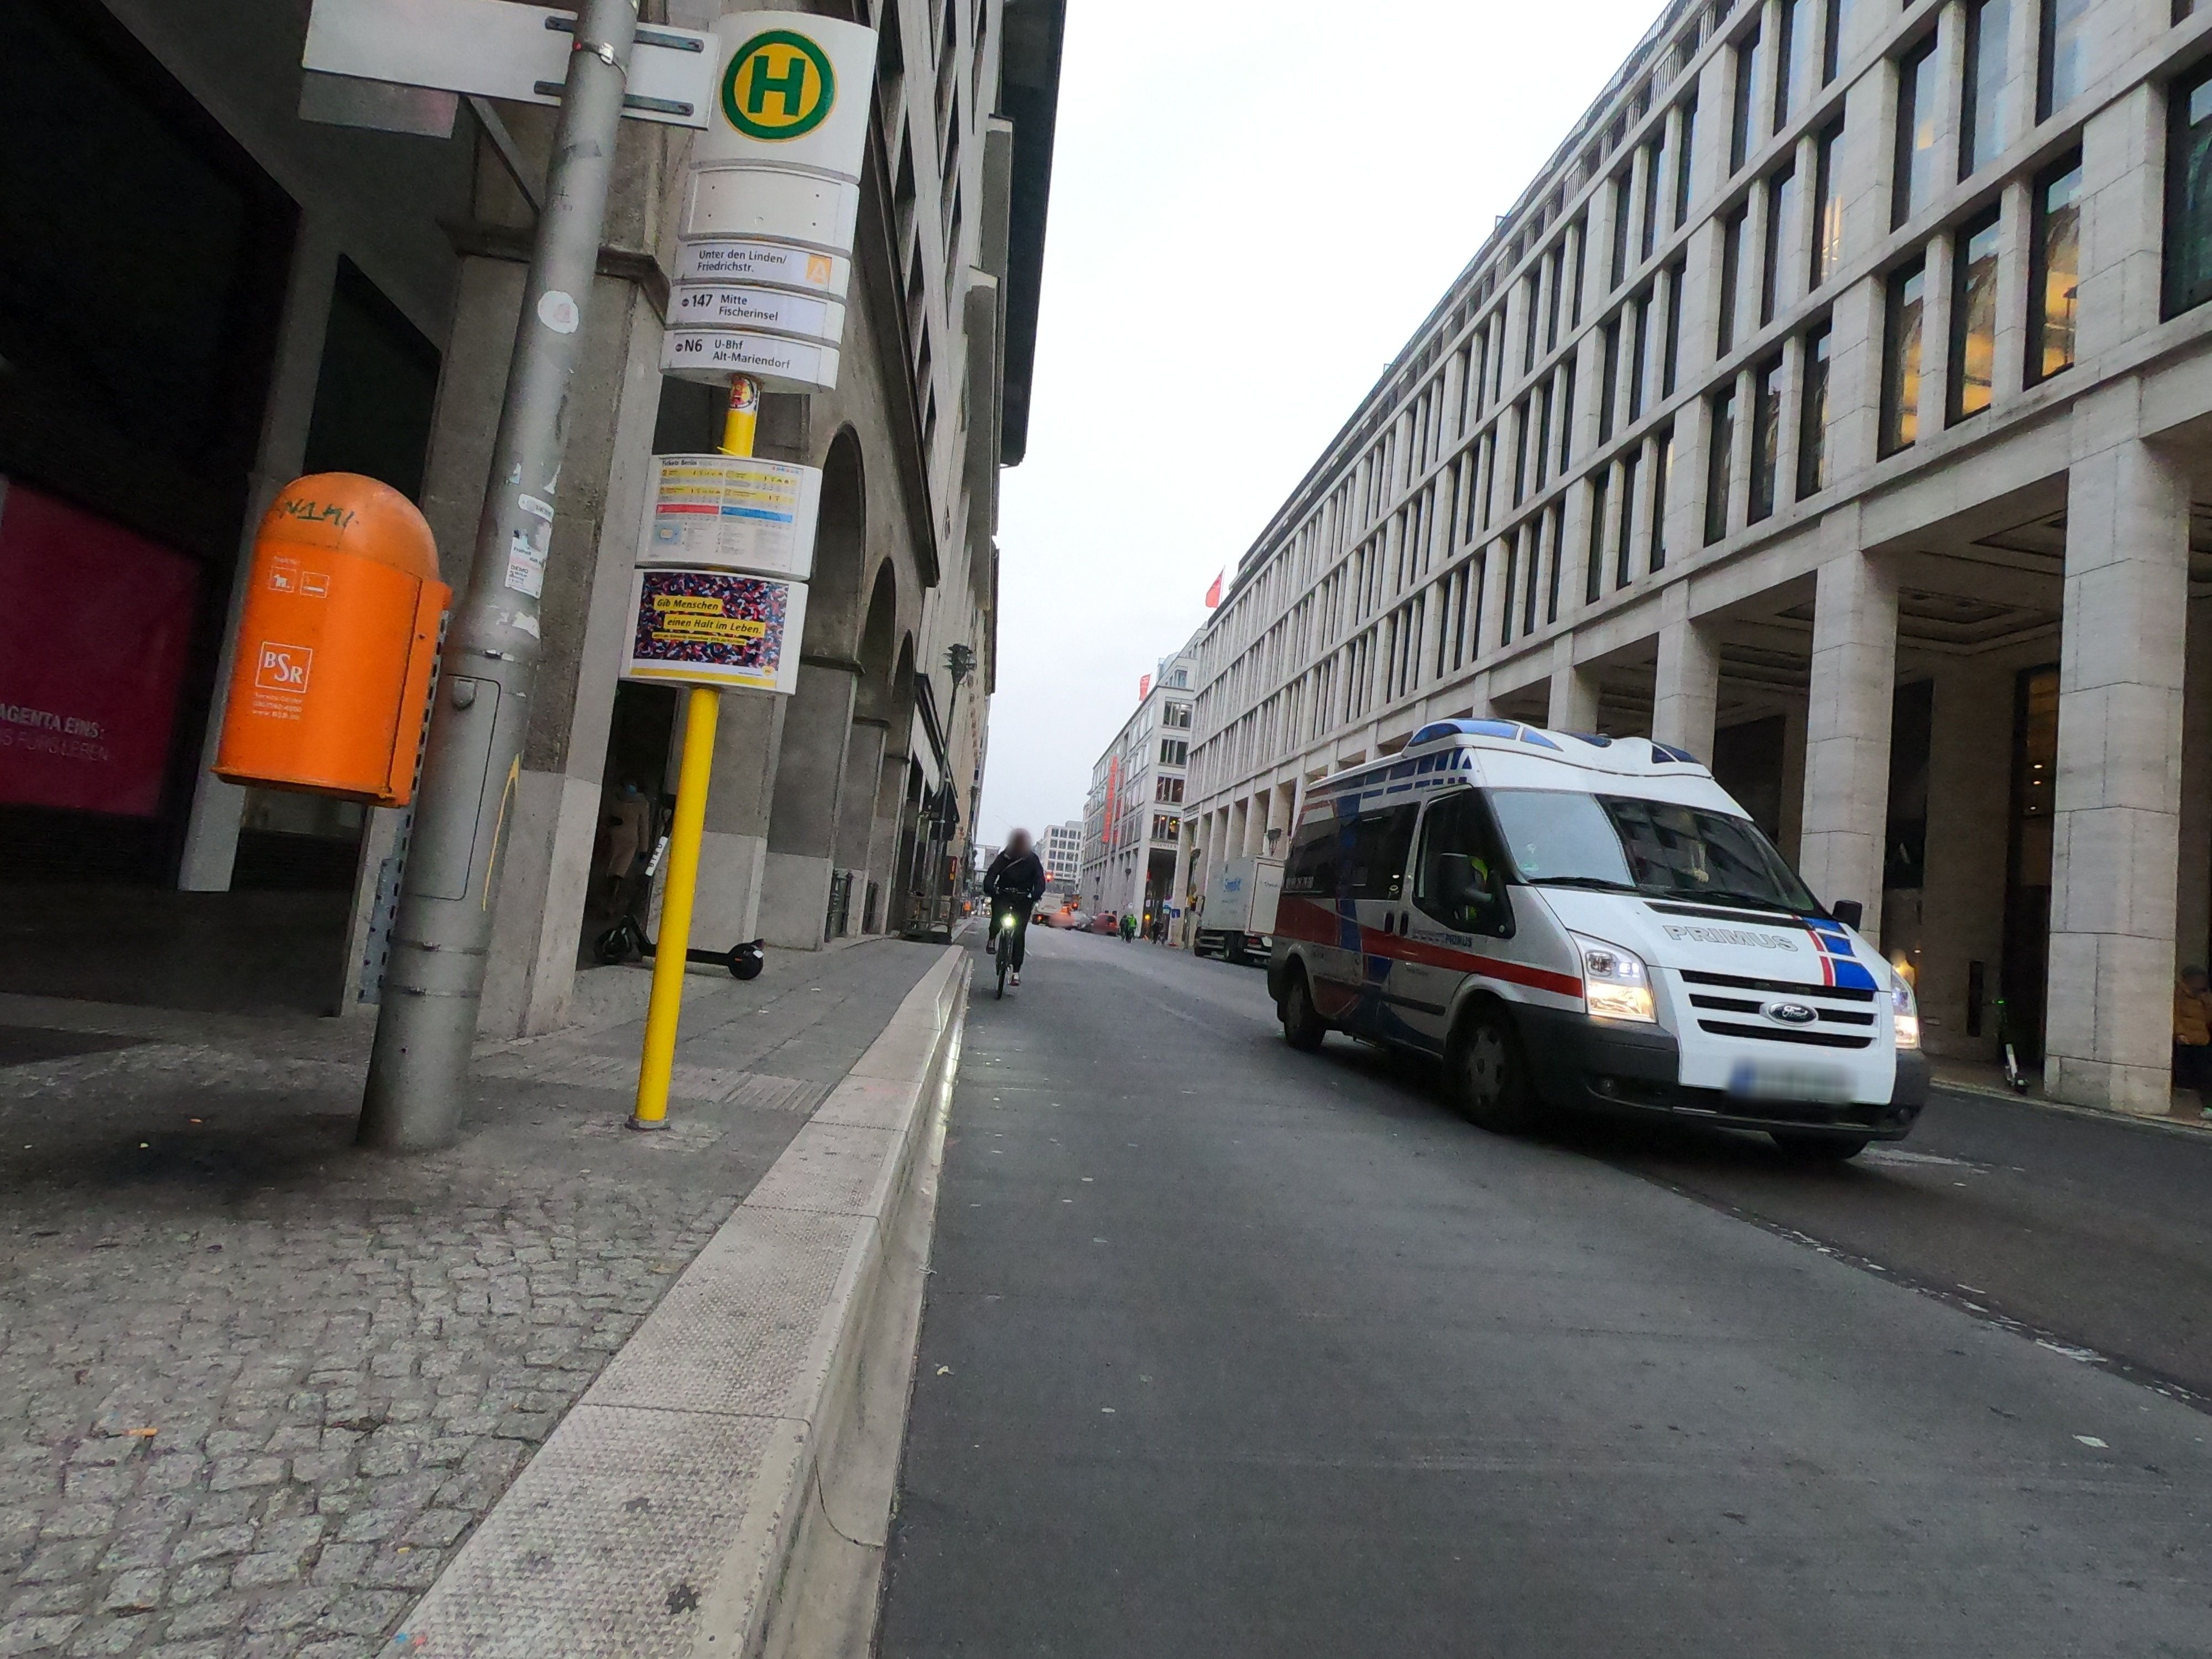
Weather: clear
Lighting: day
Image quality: good
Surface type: walking surface
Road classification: secondary
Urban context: urban centre
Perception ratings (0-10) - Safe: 2.13, Lively: 7.55, Beautiful: 1.46, Boring: 2.49, Depressing: 5.53, Wealthy: 1.61